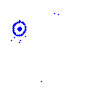
Particle: kaon